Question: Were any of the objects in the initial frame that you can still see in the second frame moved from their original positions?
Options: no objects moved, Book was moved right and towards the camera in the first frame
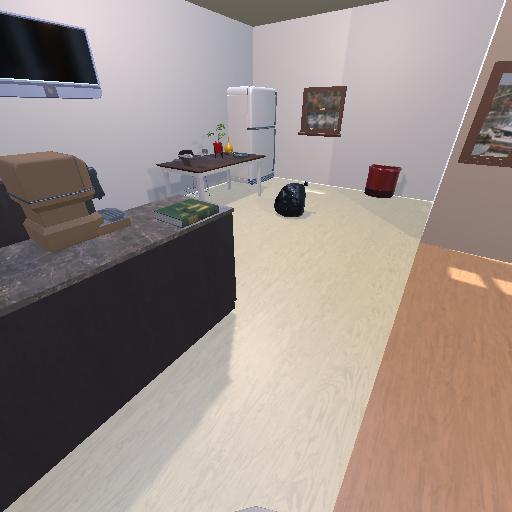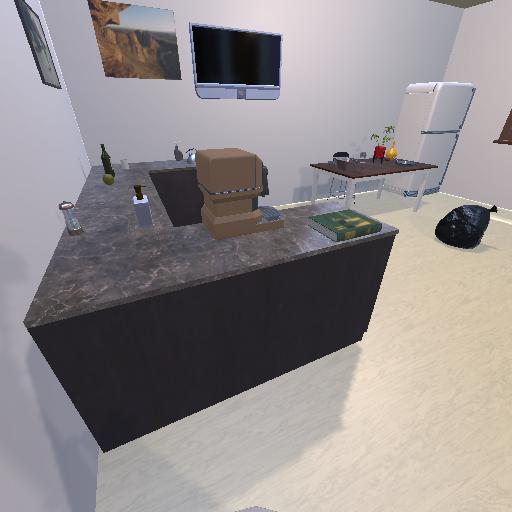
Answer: no objects moved